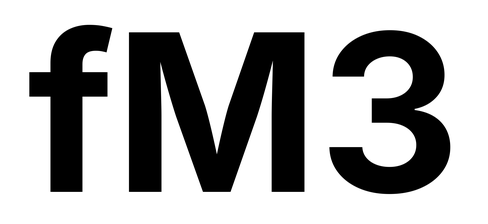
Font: Inter_Bold